Current action and preconditions to check: trajectory_clear

Your task: For each precondition in the list above, predict whether it will hold at this action.

Consider the current scene as observed from the mobile robot's camera, and analyze the predicted future states of all dynamic agents (e.g., people, animals, vehicles, or any moving entities) within the NEXT SECOND.

IMPORTANT: Only answer "very likely" if you are absolutely certain—based on strong, clear evidence—that a dynamic agent will violate the precondition in the predicted future state. Do NOT answer "very likely" for unlikely, ambiguous, or low-probability risks.

Ask yourself for each precondition: Is there a high probability, with clear and convincing evidence, that the predicted future states of any dynamic agent will interfere with the predicted future state of the currently executing action within the NEXT SECOND, causing that precondition to fail?

Assess the risk level based on these predictions. Use "likely" or "very likely" if motions create a clear risk of interference.

Use "neutral" or "improbable" if agents are nearby but their predicted paths are clearly diverging or non-conflicting.

Failure Risk Categories: "very improbable", "improbable", "neutral", "likely", "very likely"

Answer Format: Output ONLY the probability_of_failure value from these categories: "very improbable", "improbable", "neutral", "likely", "very likely"

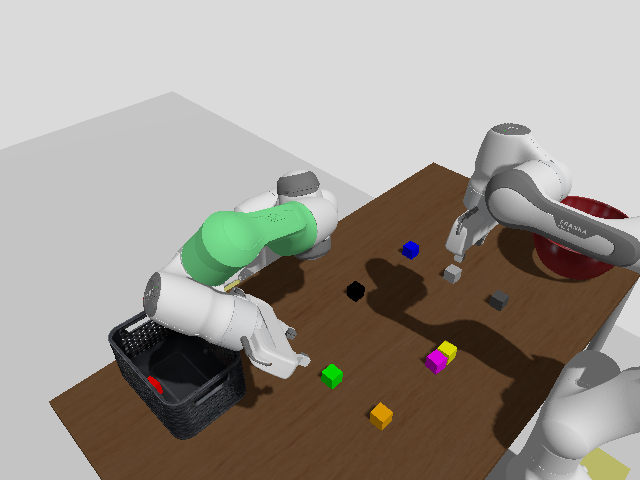

Answer: very improbable